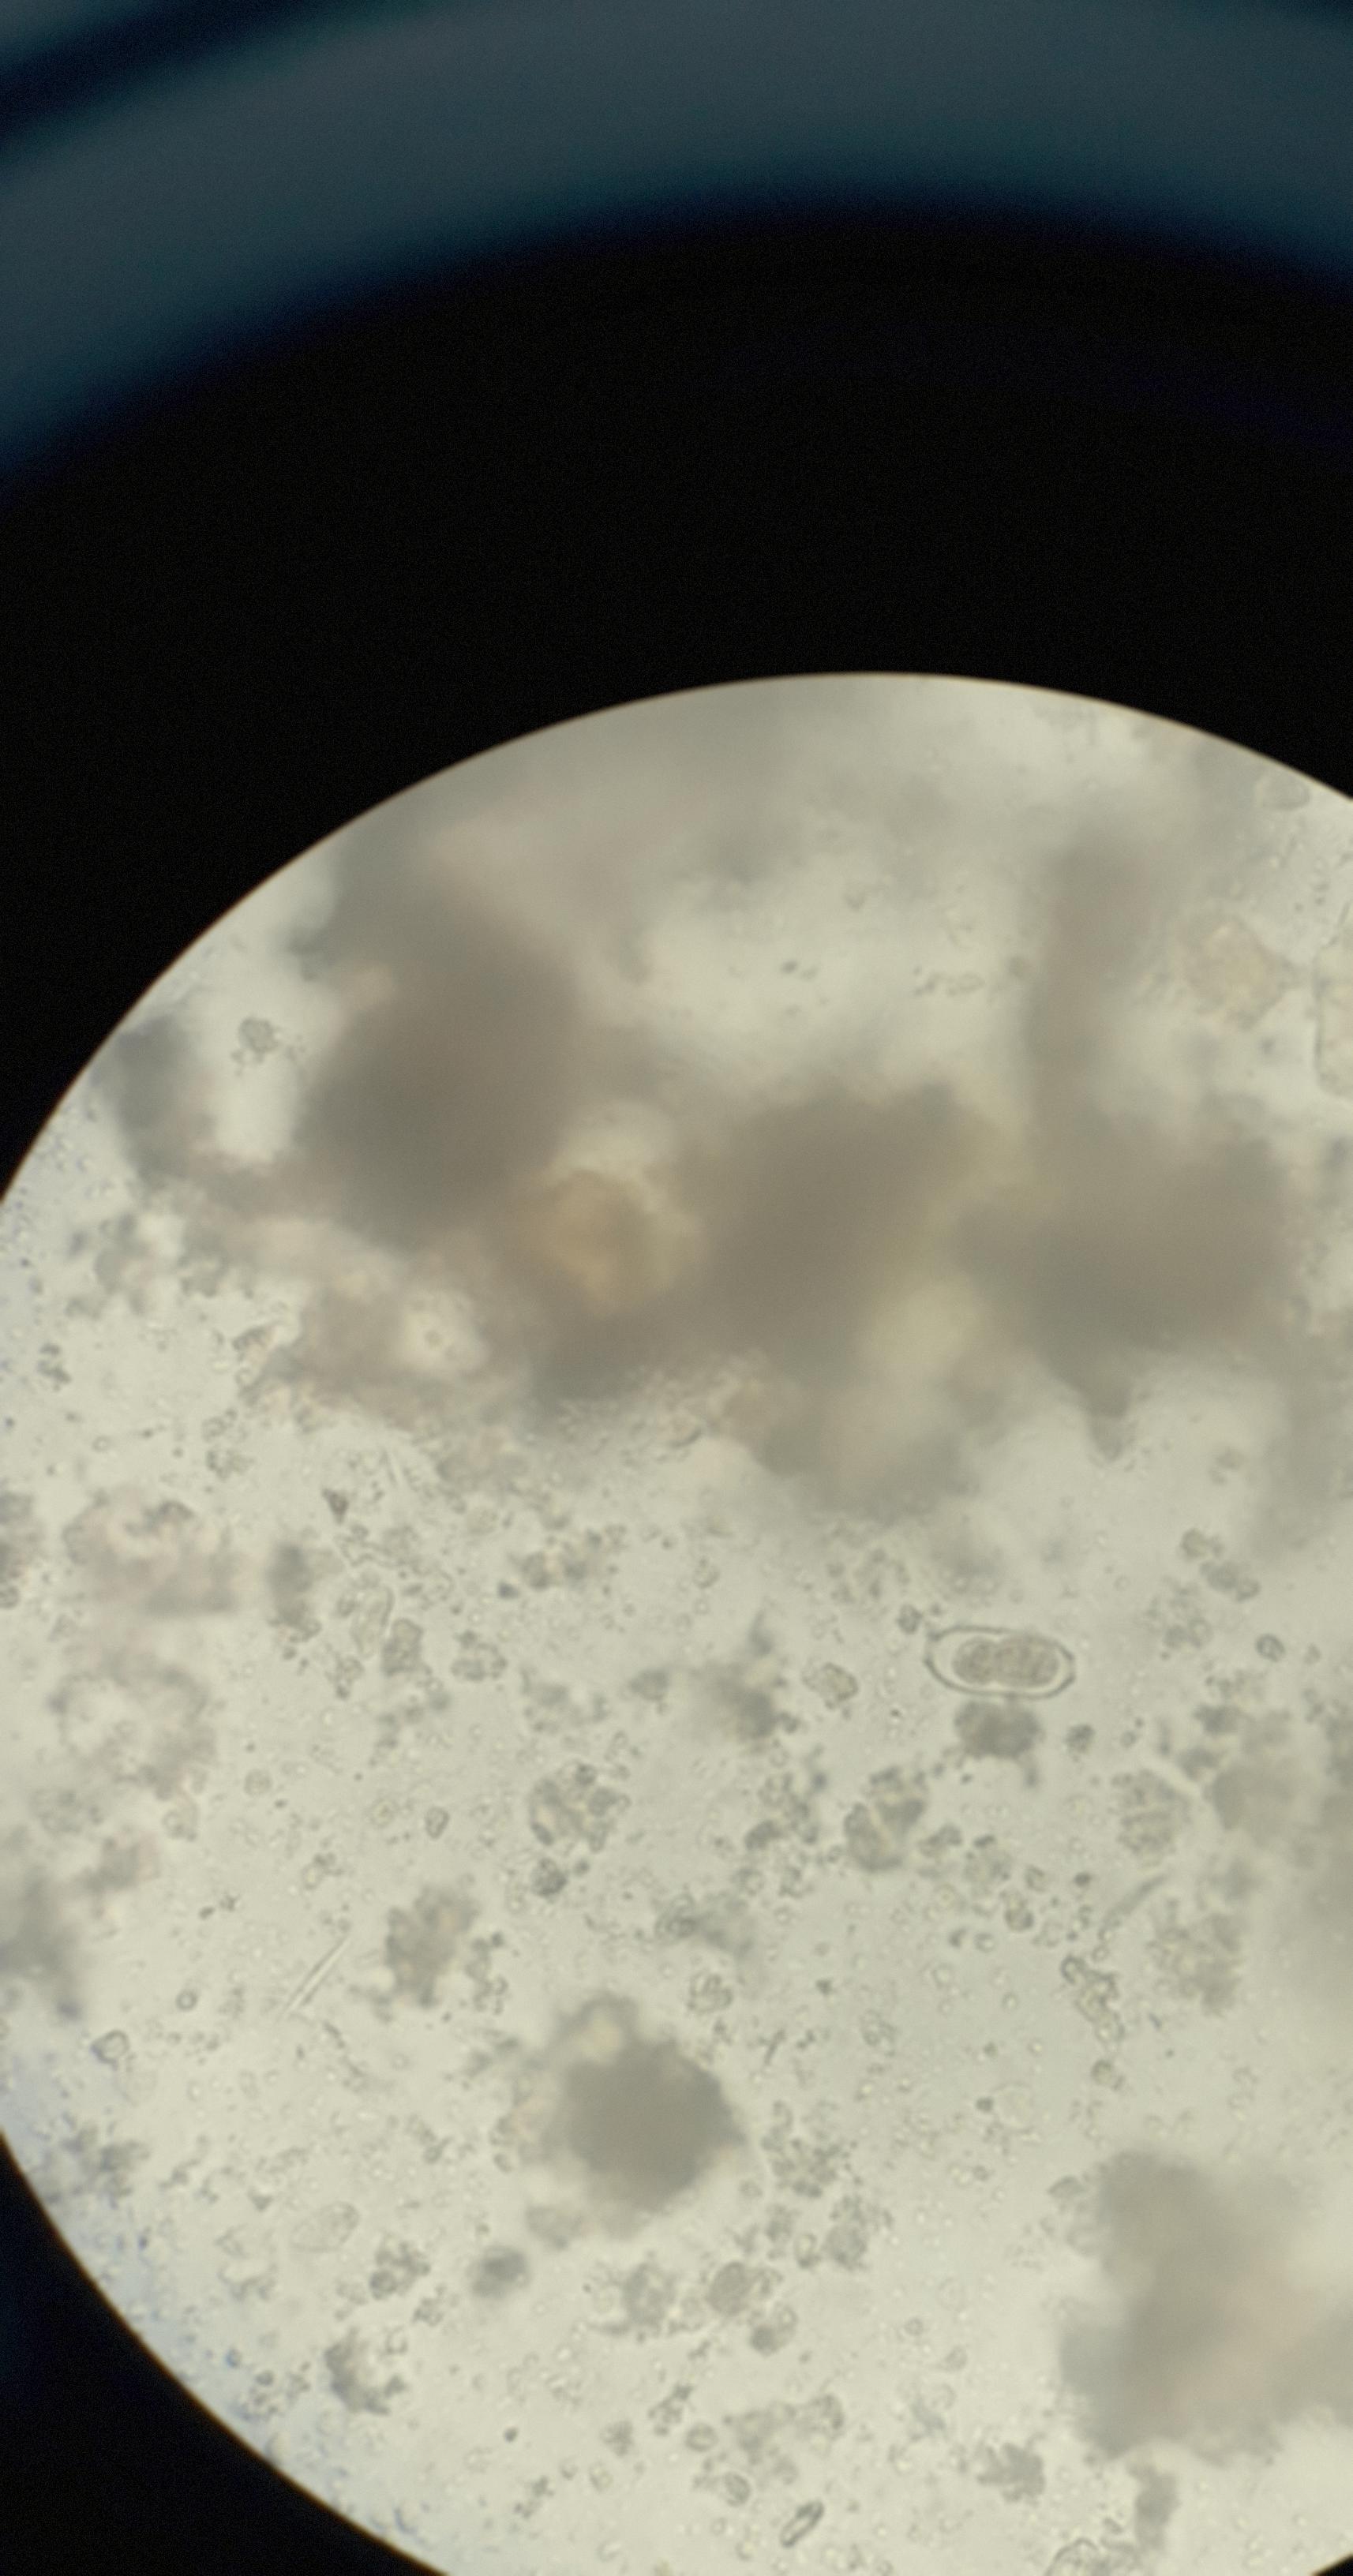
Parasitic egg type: Capillaria philippinensis